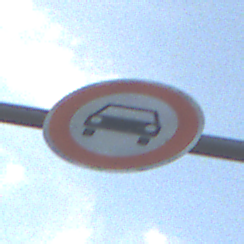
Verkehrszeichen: VerbotKraftwagen
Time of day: SunriseSunset
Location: Outdoor (Nature)
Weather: PartlyCloudy
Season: NotSpecified
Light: Natural